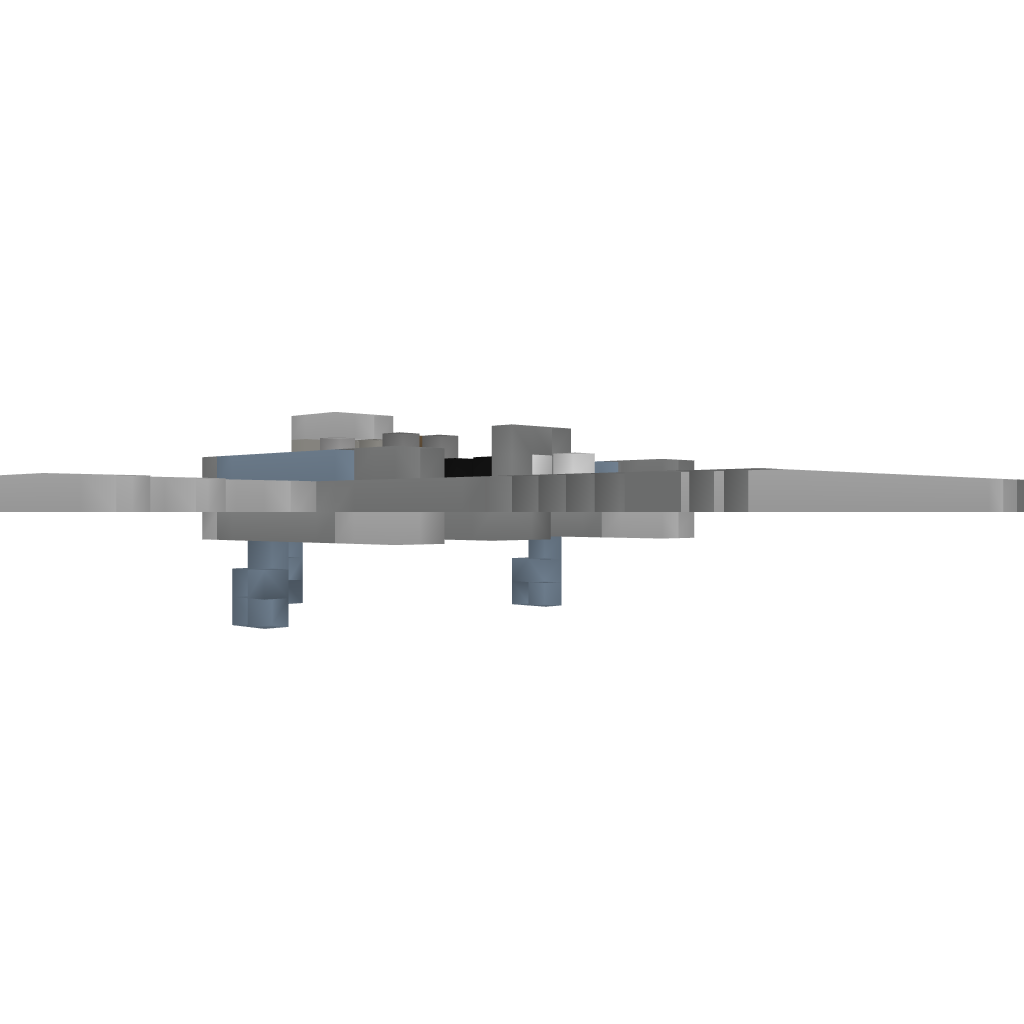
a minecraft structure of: Saab 21